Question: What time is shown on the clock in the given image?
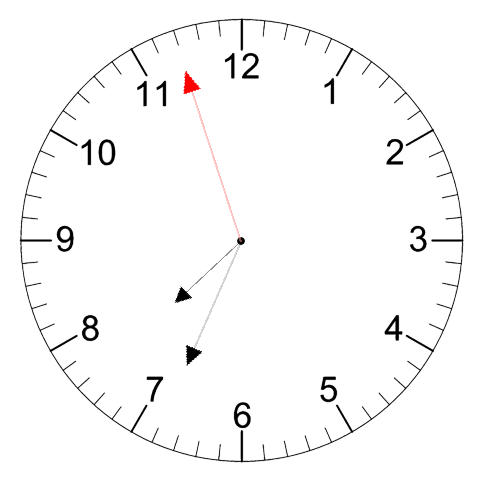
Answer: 07:33:57